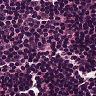
Metastatic tissue present: no